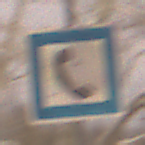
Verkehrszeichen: Fernsprecher
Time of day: Night
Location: Outdoor (Urban)
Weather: Overcast
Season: Winter
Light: Artificial